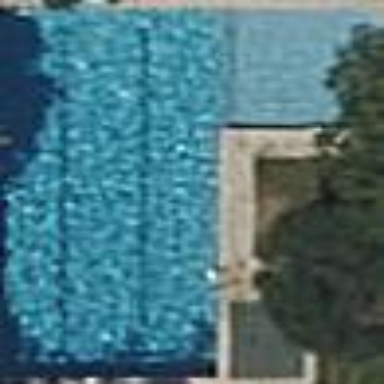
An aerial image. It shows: Swimming pool located in leisure land.